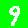
Digit: 9